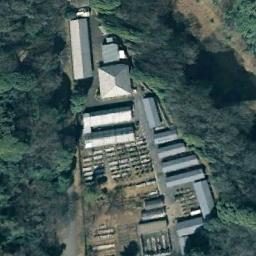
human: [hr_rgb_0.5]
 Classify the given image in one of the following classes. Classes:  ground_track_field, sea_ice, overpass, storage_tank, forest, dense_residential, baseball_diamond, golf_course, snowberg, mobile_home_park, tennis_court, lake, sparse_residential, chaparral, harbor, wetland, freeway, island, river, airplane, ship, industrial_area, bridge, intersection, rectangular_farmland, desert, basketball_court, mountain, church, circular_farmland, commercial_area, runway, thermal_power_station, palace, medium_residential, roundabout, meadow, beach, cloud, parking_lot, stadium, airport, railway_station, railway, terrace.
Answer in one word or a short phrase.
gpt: palace